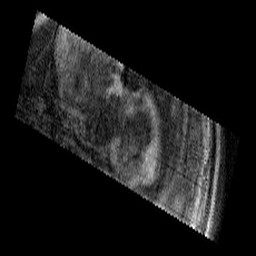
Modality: T2w
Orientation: sagittal
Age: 9
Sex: female
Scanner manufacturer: siemens
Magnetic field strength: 3 T
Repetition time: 9.23 s
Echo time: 0.067 s